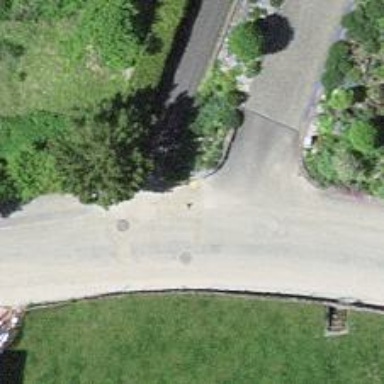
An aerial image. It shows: Street lamp support.